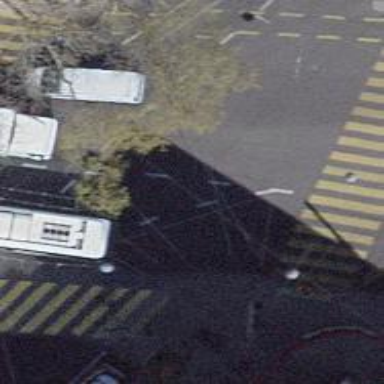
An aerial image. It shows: Secondary road with asphalt surface. The road has lanes for both cycles and trolleys. There is also bus lane on the road.